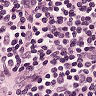
Metastatic tissue present: no